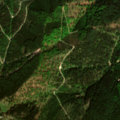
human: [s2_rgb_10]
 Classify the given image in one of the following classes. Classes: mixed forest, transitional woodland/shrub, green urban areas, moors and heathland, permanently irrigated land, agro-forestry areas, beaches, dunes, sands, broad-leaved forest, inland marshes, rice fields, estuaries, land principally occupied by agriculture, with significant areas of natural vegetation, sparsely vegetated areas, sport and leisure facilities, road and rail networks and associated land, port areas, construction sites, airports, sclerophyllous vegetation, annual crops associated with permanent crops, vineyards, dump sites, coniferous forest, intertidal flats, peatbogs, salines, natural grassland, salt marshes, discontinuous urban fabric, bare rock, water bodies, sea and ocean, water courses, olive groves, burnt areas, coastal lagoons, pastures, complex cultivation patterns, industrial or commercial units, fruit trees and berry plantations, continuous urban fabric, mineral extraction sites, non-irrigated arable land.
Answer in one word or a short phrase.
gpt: coniferous forest, mixed forest